Field crop: maize
Growth stage: 2
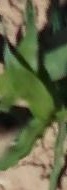
Species: maize